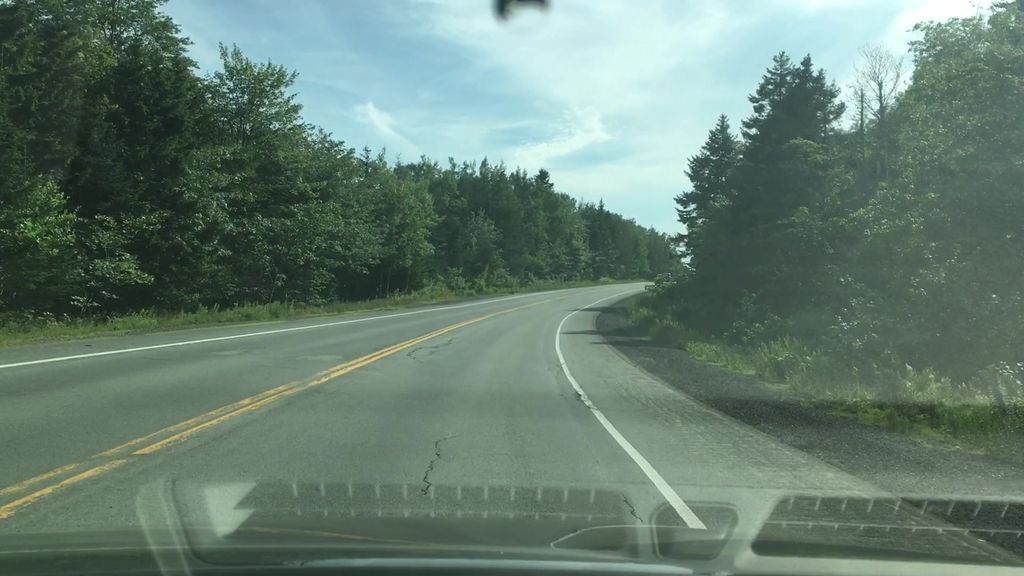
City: halifax